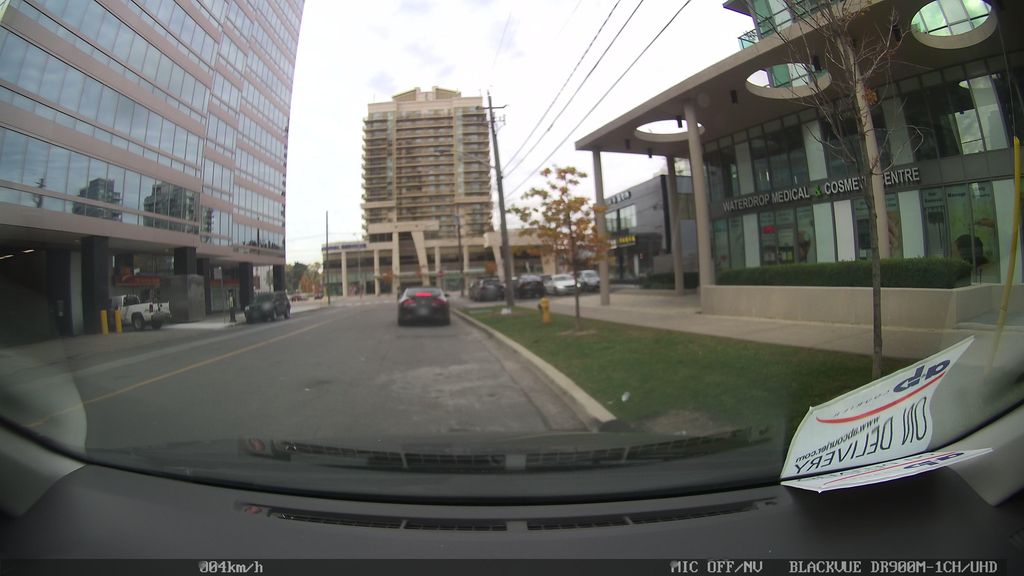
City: toronto